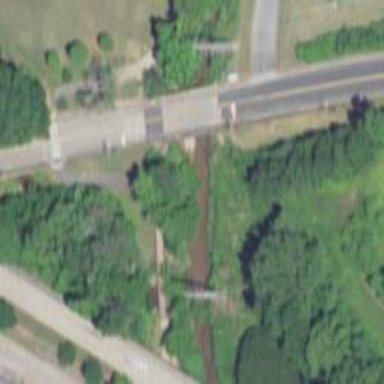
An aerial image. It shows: Bridge over cycleway.